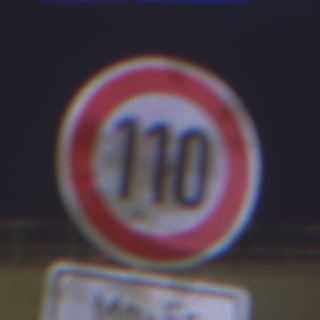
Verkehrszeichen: Geschwindigkeit110
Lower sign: ZeitangabenMitBeschraenkungAufWochentage2
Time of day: Night
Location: Outdoor (Urban)
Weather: PartlyCloudy
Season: NotSpecified
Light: Artificial